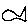
Label: fish